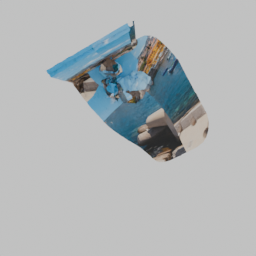
Label: architecture